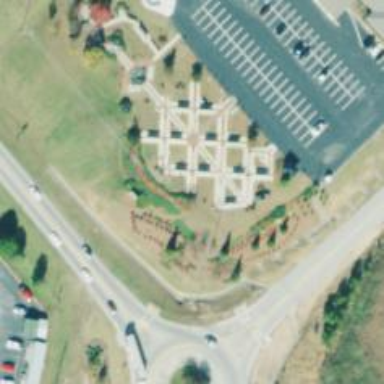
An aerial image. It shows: Memorial site with historic significance.